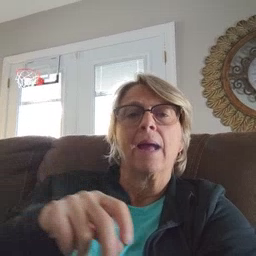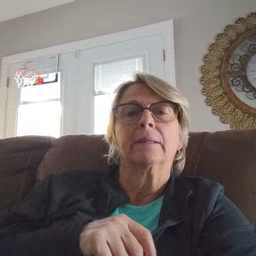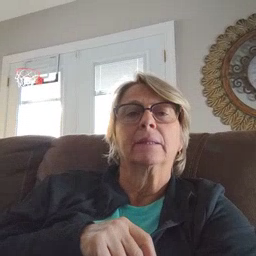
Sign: ride